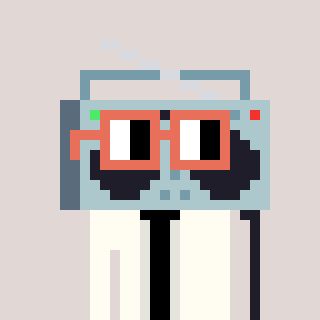
a pixel art character with square orange glasses, a boombox-shaped head and a grayscale-colored body on a warm background